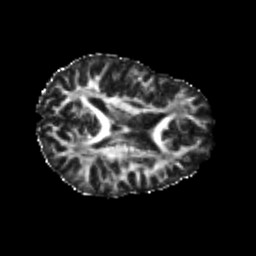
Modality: FA
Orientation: axial
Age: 20
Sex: male
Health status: healthy
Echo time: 0.074 s